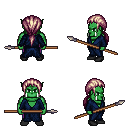
a pixel art fantasy rpg character, male body template, orc, green skin, blue robe, magenta pants, white blonde ponytail hairstyle, black shoes, spear, four views (front, back, left, right), 2x2 character sprite sheet, small pixel art, hard edges, no anti-aliasing